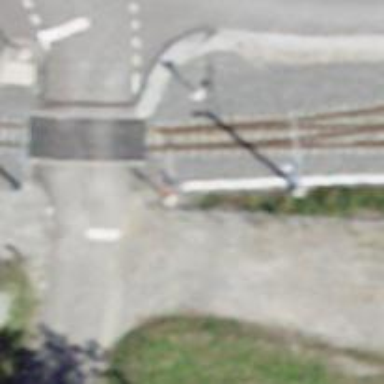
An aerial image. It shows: Railway switch.